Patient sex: M
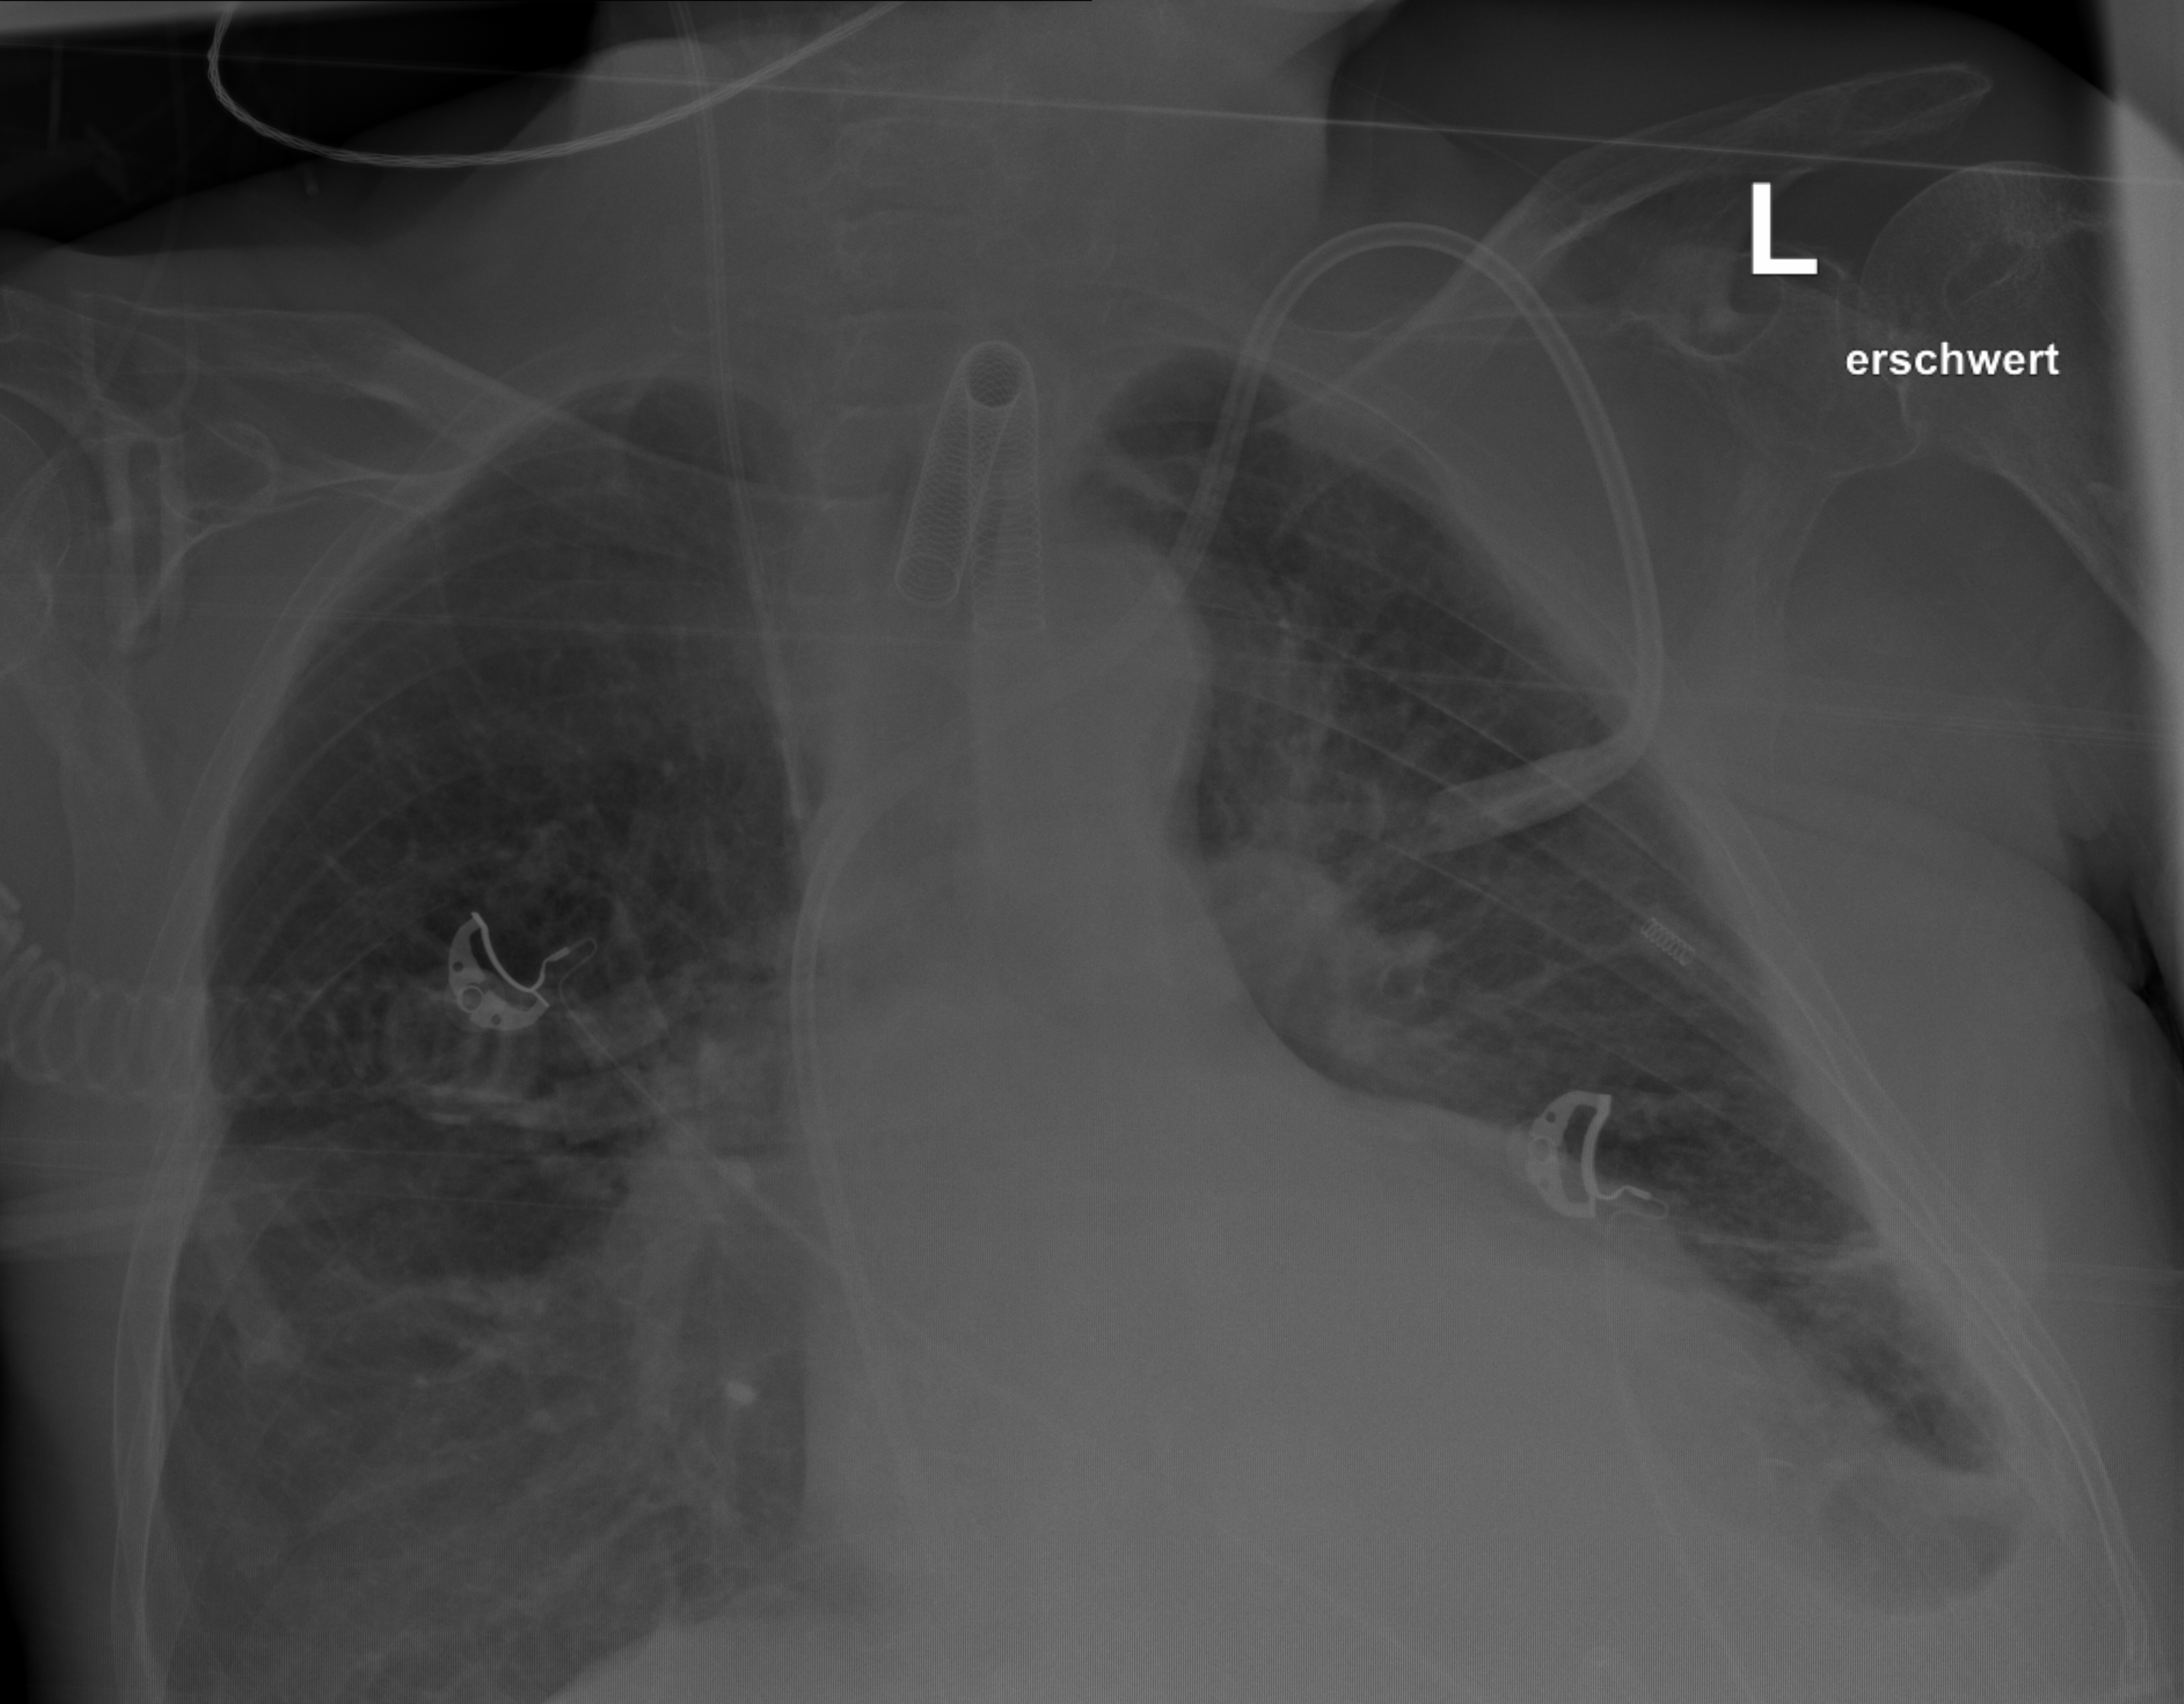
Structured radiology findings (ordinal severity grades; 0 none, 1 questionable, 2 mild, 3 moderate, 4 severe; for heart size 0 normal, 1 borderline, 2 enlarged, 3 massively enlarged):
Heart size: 2
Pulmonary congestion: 3
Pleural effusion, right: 0
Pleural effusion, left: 2
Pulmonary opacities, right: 2
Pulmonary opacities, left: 2
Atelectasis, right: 2
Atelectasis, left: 3